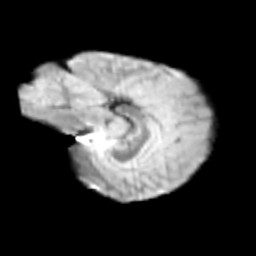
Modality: T2w
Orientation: sagittal
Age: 9
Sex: female
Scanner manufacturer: siemens
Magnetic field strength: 3 T
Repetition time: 3.8 s
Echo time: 0.07 s